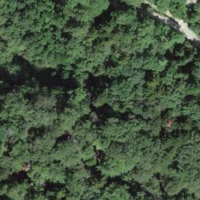
EUNIS habitat code: 41
Species observed at this site:
Lathyrus vernus